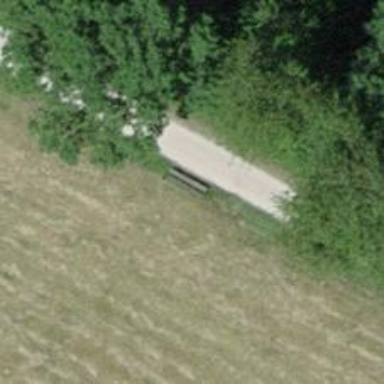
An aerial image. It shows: Bench for seating.